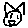
Label: cat